Question: I am trying to build a responsive layout using bootstrap. I am confused how to code the area below to make sure it works naturally with bootstrap.
According to Twitter Convention i am already using div.row and div.span12. Inside this area i have a box with the border as show below.
There is a box with a border and inside the box i need to have three span of equal width. how do i achieve this using bootstrap.

<URL>
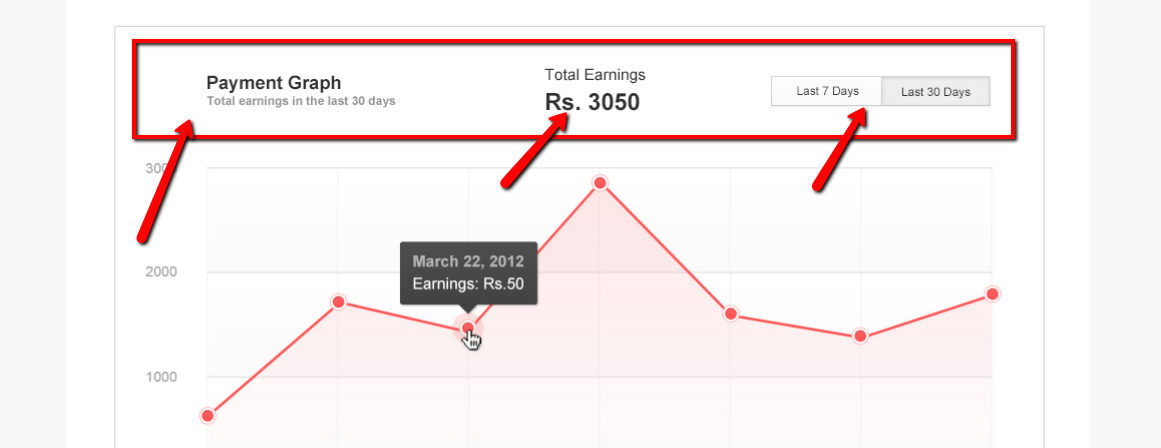
Answer: Equal width divs can be obtained with 'display: table': <URL>
Then you'll have 3 divs of equal width no matter what.
Bootstrap's spans will end up one above the other when the window width is reduced but that may be better than three tiny divs of equal width on a smartphone.
Also, you could make use of bootstrap's <URL> to design different chart headers as needed.